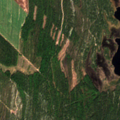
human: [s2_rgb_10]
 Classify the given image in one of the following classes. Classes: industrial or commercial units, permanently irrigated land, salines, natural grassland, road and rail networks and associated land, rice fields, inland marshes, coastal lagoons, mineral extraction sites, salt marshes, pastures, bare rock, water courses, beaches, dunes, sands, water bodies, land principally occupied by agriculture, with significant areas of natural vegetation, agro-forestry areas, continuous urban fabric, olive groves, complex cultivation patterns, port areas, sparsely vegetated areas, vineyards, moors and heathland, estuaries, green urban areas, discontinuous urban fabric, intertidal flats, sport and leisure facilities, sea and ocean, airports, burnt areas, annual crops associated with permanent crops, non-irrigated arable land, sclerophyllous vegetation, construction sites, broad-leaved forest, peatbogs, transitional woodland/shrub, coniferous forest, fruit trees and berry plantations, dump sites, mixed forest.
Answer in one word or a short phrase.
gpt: coniferous forest, mixed forest, water bodies